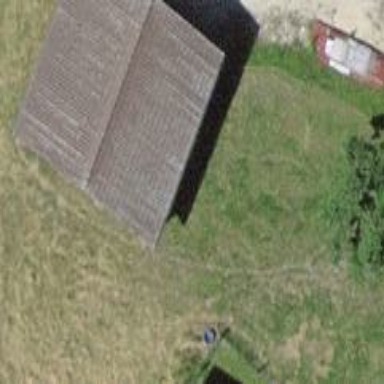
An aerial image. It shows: Garage.